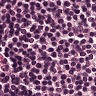
Metastatic tissue present: no